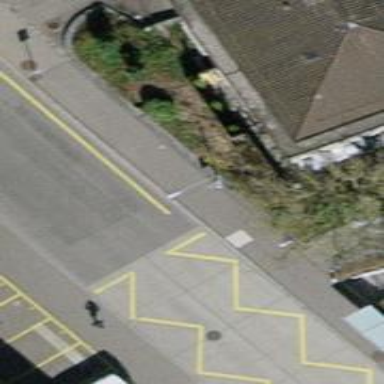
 serving as platform for public transportation."